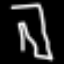
Label: pants